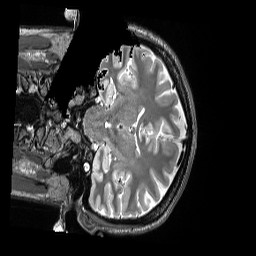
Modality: T2w
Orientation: coronal
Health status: healthy
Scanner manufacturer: siemens
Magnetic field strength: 3 T
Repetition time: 3.2 s
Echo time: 0.563 s